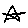
Label: star